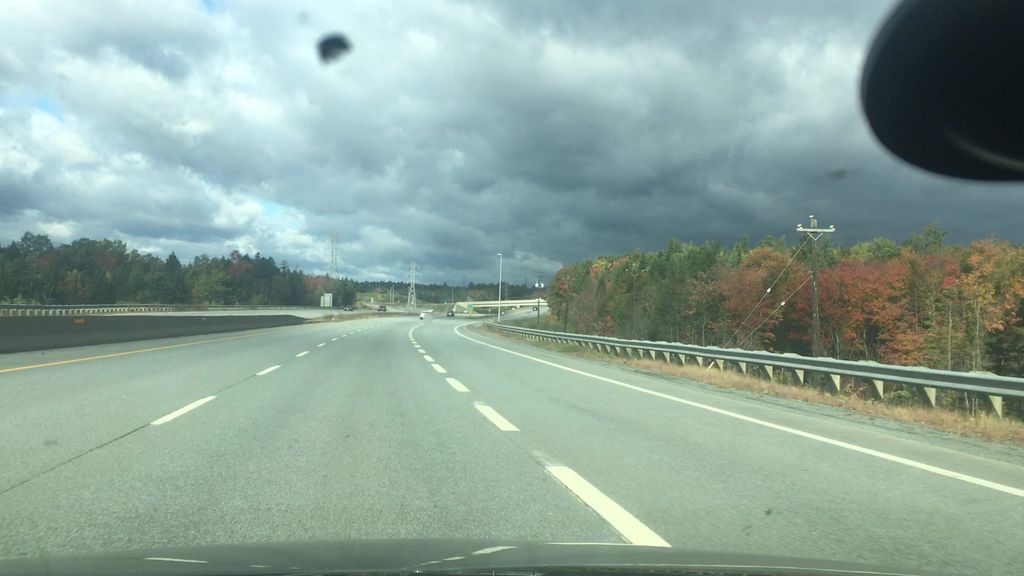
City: halifax